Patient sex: M
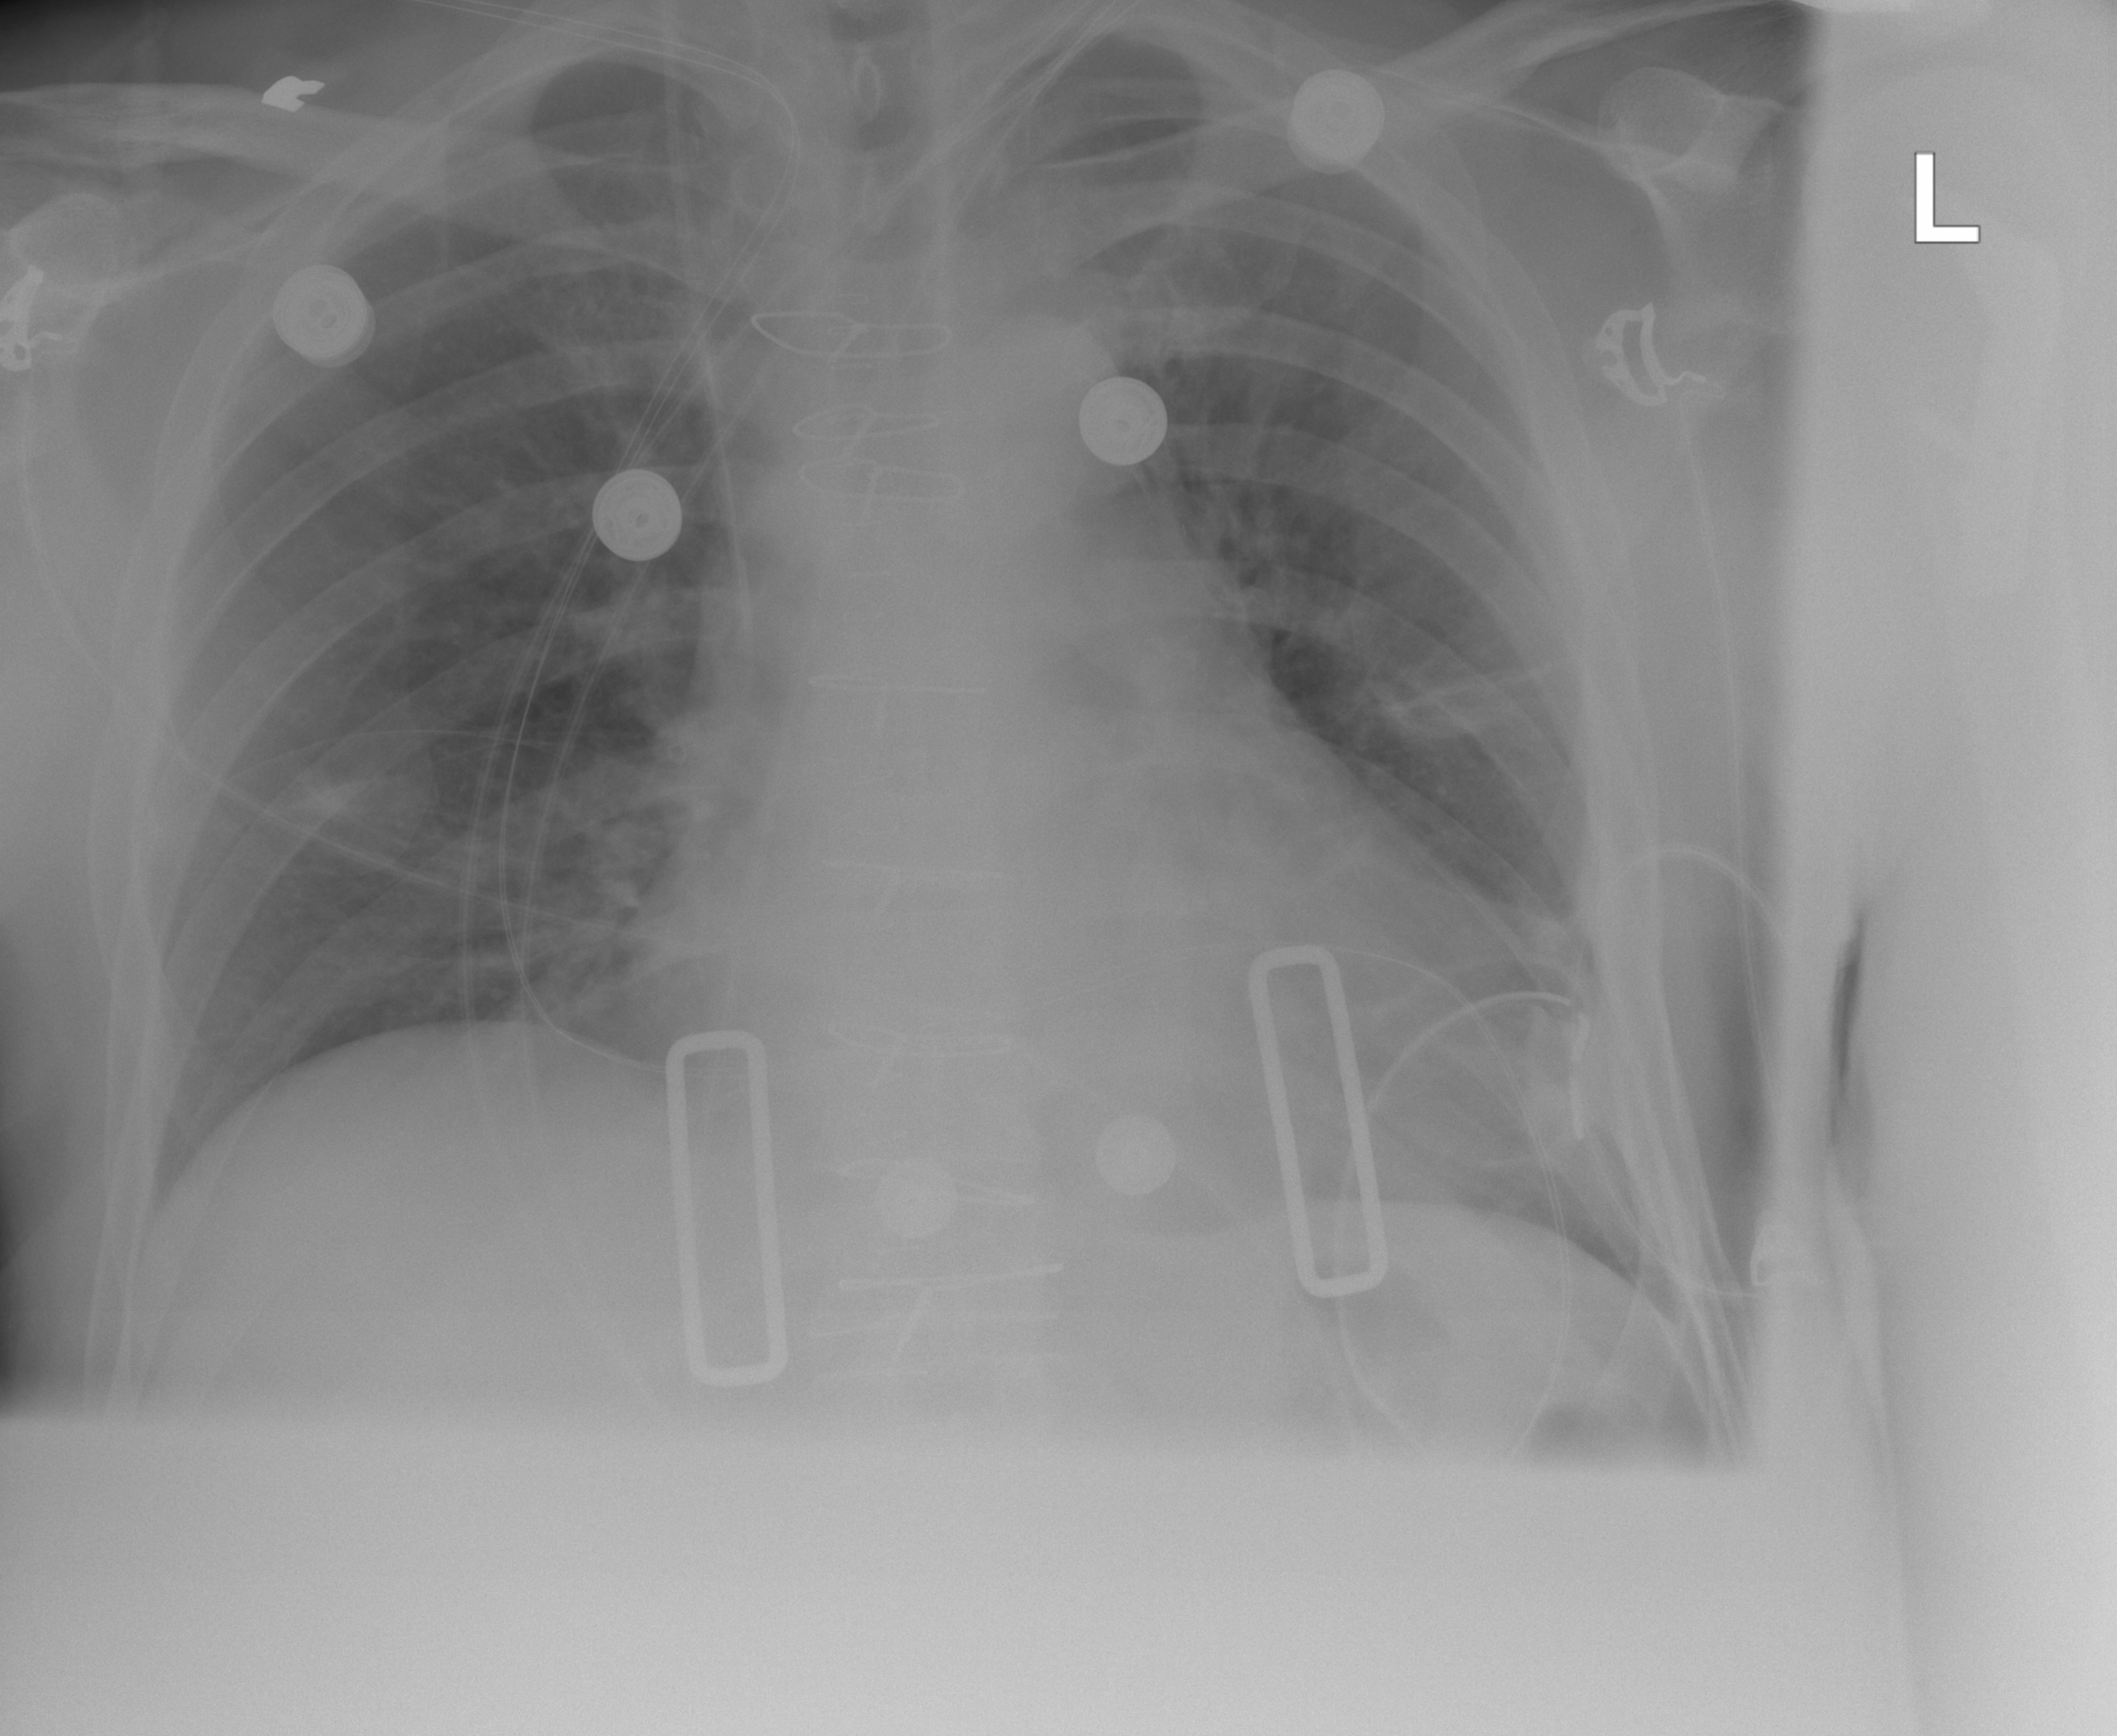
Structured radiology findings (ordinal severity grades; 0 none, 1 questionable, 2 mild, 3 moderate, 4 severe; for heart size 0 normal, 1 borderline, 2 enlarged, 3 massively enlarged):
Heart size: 2
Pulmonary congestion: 0
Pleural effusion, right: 0
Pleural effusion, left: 0
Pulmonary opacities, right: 0
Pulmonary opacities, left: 0
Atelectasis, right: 2
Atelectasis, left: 2